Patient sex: M
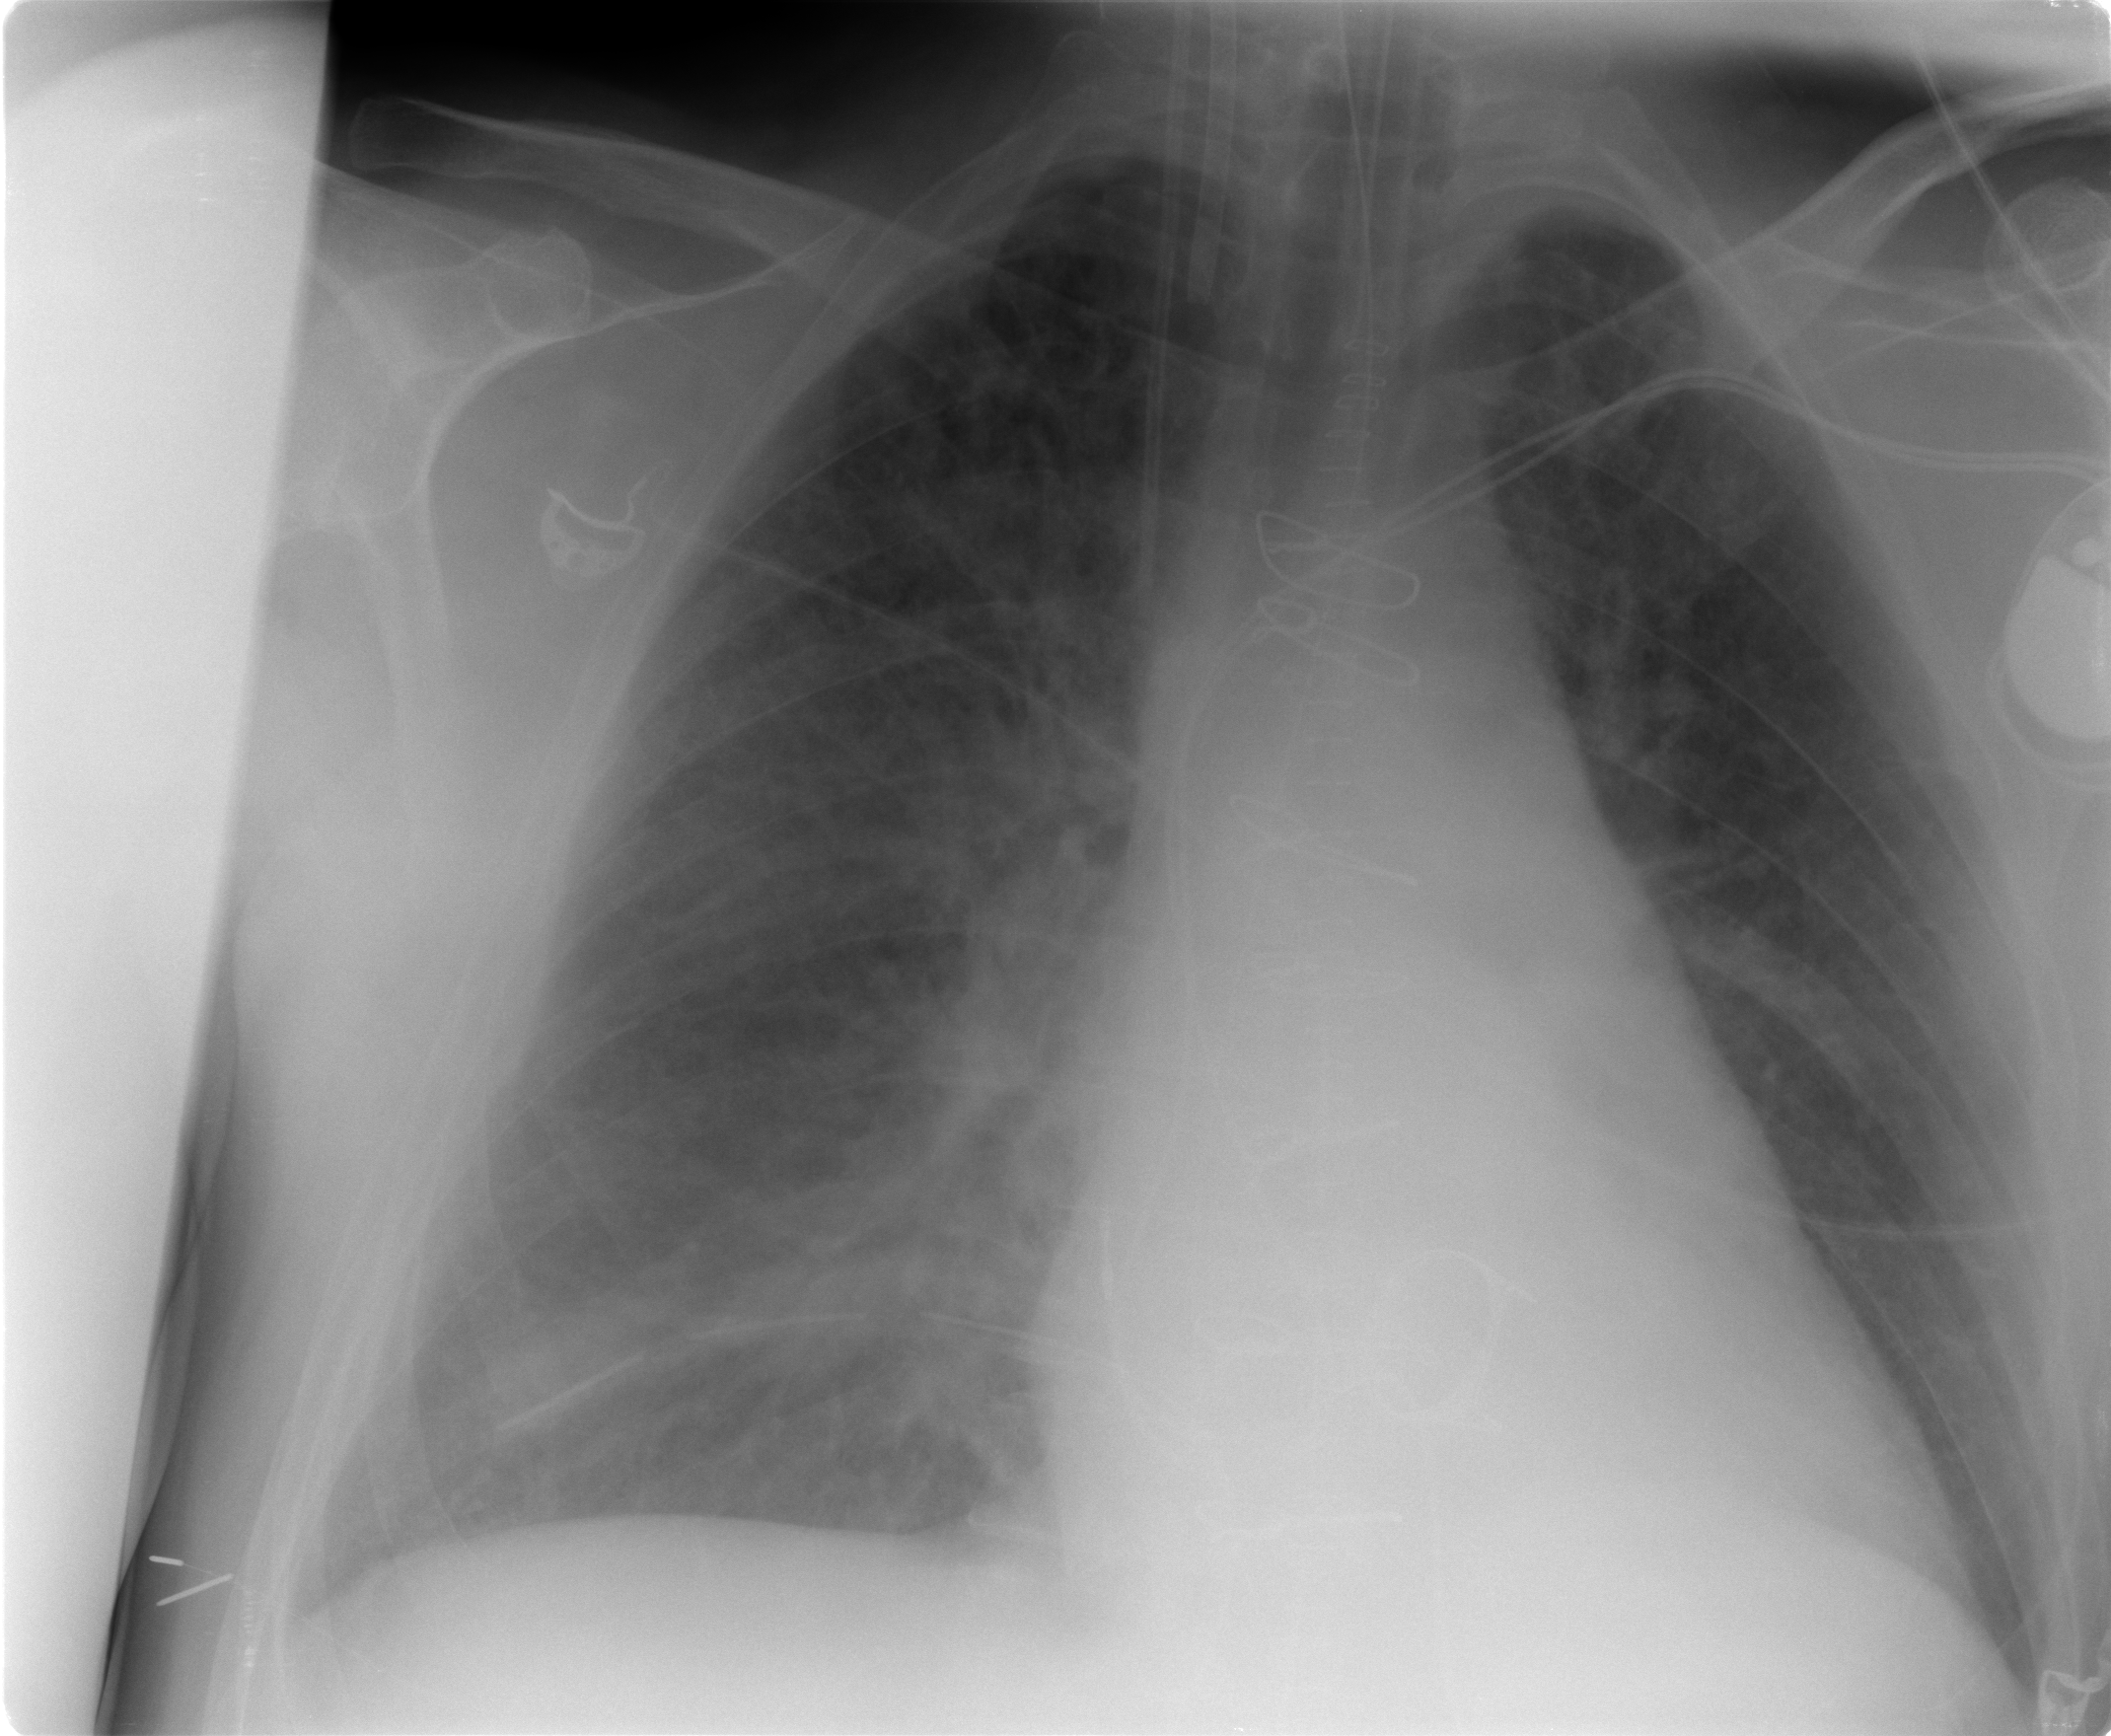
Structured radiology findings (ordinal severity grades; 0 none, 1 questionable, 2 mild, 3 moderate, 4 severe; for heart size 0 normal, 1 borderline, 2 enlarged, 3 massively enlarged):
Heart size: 0
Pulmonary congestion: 3
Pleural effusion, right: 0
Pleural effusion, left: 0
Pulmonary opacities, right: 0
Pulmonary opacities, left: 0
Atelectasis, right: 2
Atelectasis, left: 0